Question: I would like to implement timeline part on my website.
I have picture how it should look but I can't think any good way to do it.

Actual code:
<URL>
'''
<div class="right ">
what should I put here to get that circle?
</div>
'''
Most confusing part is how to get that circle and that line together?
Could anyone suggest anything?
Thank you.
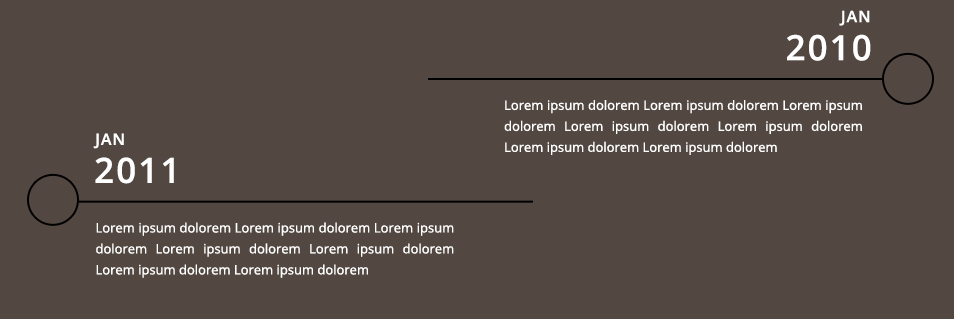
Answer: You could use ':after', changing the styles to your liking.
'.border' needs to be positioned non-statically.
'''
.wrapper {
width: 1030px;
background-color: #534741;
height: 500px;
}
.right {
color: #fff;
width: 90%;
text-align: right;
padding: 10px 10px 0 0;
display: block;
}
.border {
border-bottom: 2px solid #000;
width: 50%;
float: right;
margin: 10px 140px 0 10px;
position: relative;
}
.border:after {
/* Position and border */
display: block;
content: '';
border: 2px solid #000;
position: absolute;
width: 32px;
right: -34px; /*** -(Width+Border) ***/
height: 32px;
bottom: -18px; /*** -((Height/2)+Border) ***/
-webkit-border-radius: 50%;
-moz-border-radius: 50%;
border-radius: 50%;
}
.text {
float: right;
width: 300px;
margin-right: 90px;
}
'''
'''
<div class="wrapper">
<div class="right">
<h2>Text</h2>
</div>
<div class="right">
<h3>2014</h3>
</div>
<div class="right "></div>
<div class="right border"></div>
<div class="right text">
<p>Lorem ipsum doloremLorem ipsum doloremLorem ipsum doloremLorem ipsum doloremLorem ipsum dolorem</p>
</div>
</div>
'''
<URL>